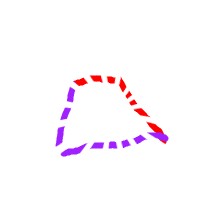
Shape: trapezoid